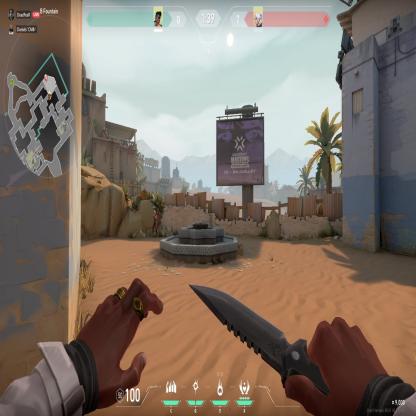
Label: enemy